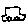
Label: car